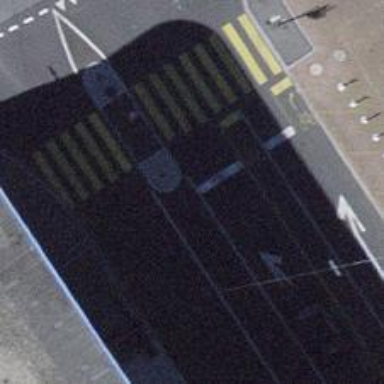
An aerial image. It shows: Road with traffic signals.